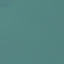
Label: SeaLake